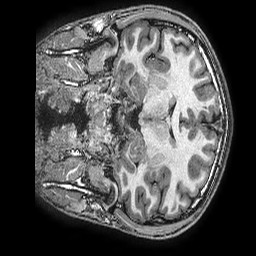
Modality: T1w
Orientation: coronal
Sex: male
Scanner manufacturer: ge
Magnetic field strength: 3 T
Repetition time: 0.0077 s
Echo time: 0.003436 s